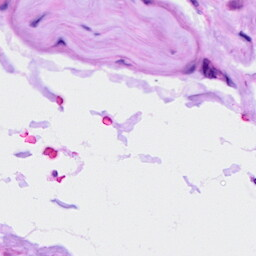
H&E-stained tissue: Ovarian